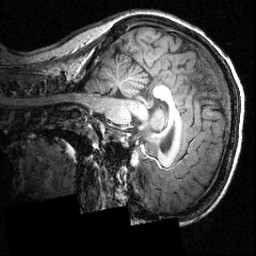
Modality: T1w
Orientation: sagittal
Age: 20
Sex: female
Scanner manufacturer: siemens
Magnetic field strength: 3.951 T
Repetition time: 1.5 s
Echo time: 0.00335 s